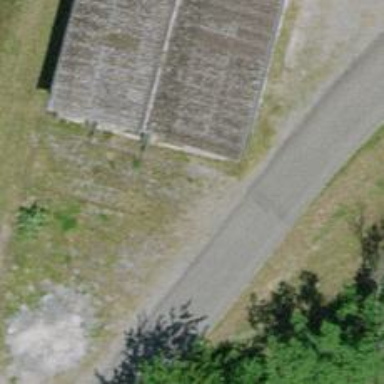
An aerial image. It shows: Bench.